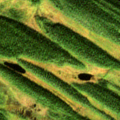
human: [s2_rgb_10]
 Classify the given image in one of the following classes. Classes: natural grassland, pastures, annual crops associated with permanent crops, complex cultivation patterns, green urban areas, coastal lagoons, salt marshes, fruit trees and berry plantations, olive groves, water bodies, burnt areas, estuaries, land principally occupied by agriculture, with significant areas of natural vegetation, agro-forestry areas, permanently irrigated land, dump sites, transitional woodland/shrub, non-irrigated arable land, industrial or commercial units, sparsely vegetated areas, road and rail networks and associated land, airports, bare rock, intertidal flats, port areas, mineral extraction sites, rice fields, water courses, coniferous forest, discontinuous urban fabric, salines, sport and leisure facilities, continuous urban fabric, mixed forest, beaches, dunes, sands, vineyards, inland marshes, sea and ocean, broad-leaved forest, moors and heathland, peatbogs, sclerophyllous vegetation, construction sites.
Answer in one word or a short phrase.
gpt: coniferous forest, peatbogs, water bodies